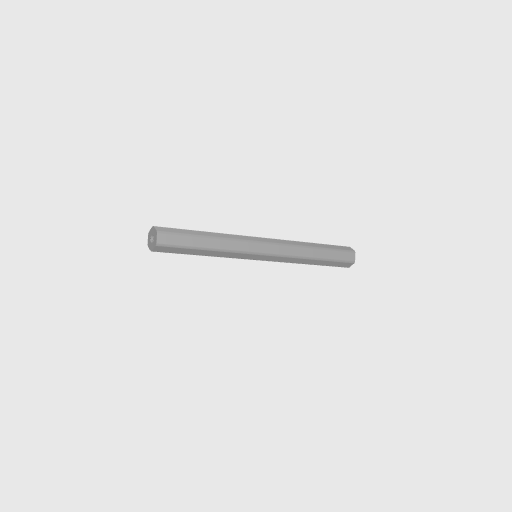
Part: Shaft12ROD120